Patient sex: M
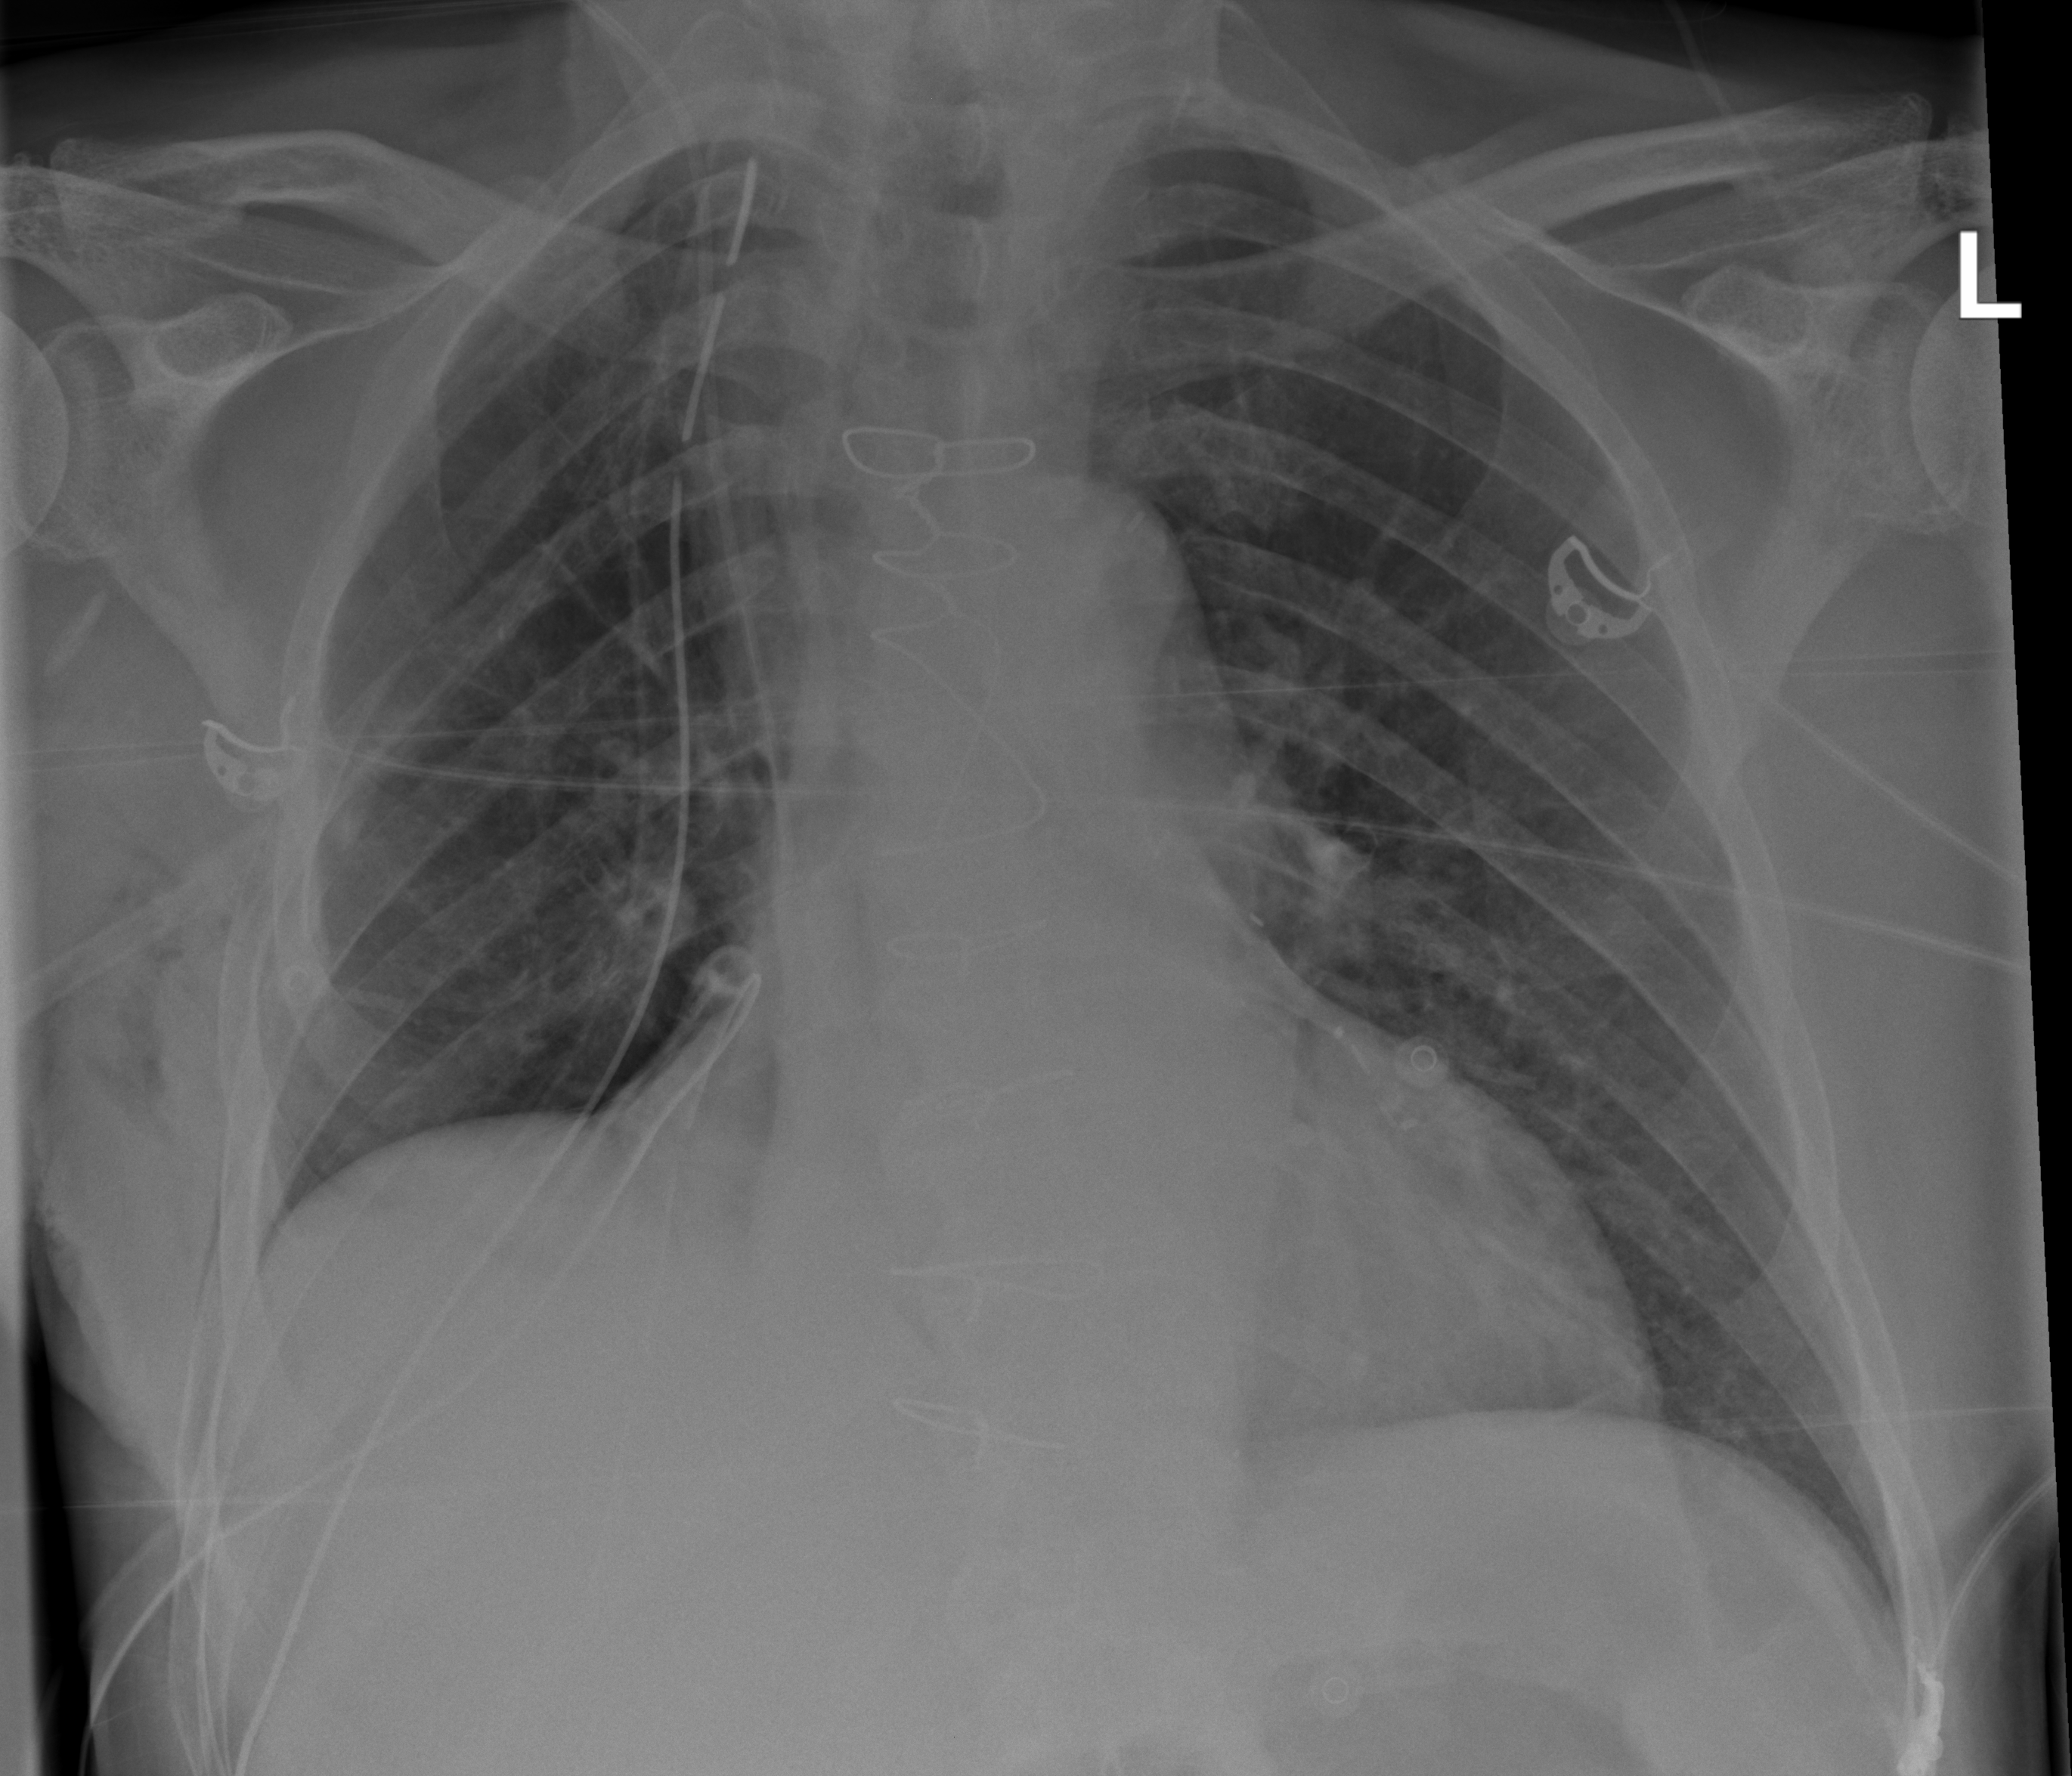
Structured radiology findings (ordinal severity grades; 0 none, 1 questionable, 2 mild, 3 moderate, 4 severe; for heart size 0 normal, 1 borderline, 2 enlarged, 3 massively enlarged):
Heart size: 0
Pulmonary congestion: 0
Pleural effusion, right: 0
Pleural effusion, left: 0
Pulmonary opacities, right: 0
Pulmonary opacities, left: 0
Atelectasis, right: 2
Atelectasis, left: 0